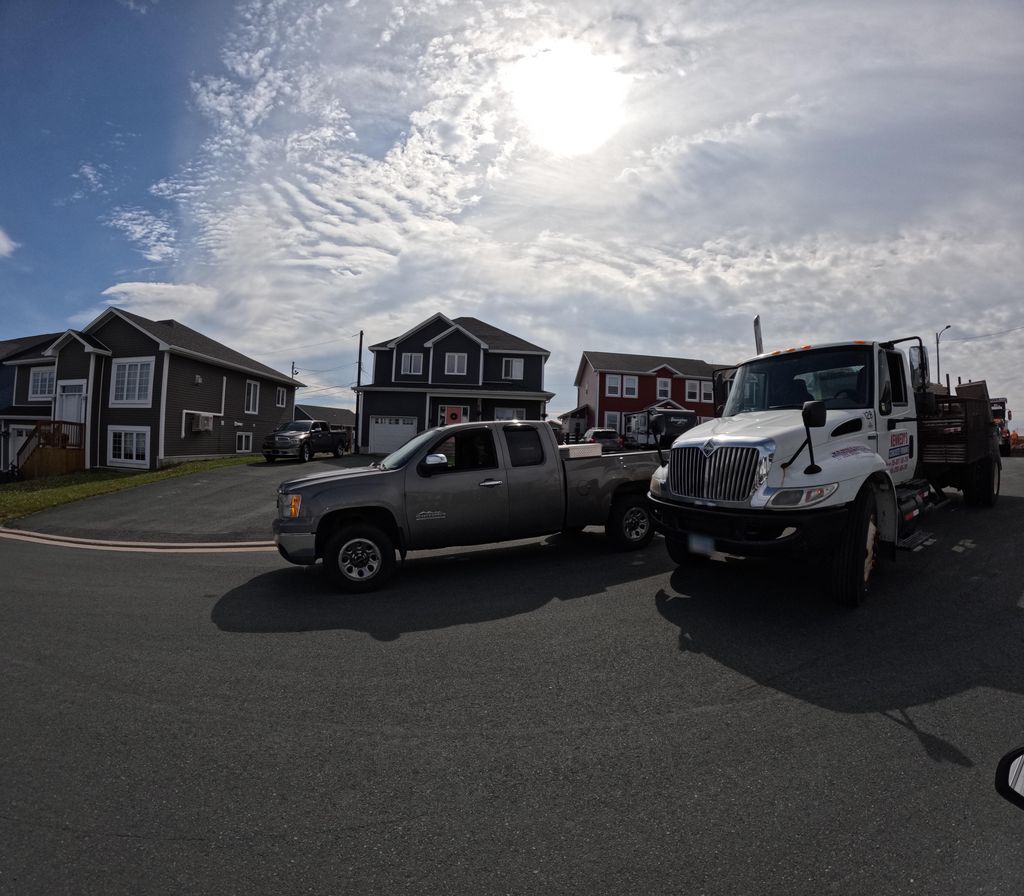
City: st_johns